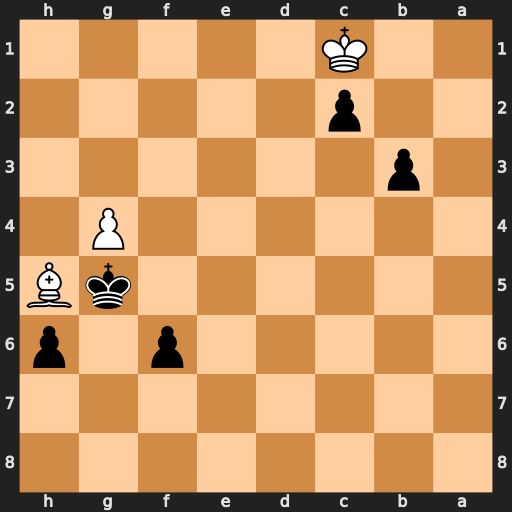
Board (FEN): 8/8/5p1p/6kB/6P1/1p6/2p5/2K5
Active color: b
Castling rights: -
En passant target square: -
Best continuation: f5 Bf7 fxg4